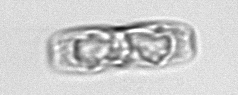
Label: pennate_morphotype1